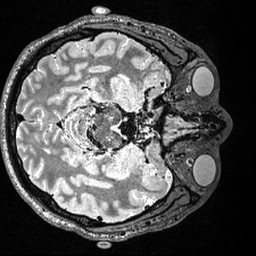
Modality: T2w
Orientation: axial
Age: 27
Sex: male